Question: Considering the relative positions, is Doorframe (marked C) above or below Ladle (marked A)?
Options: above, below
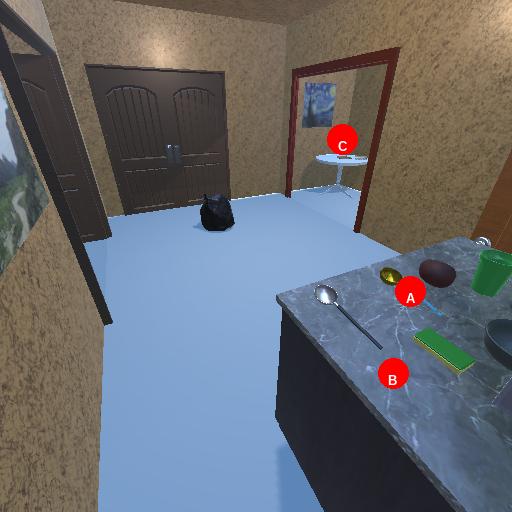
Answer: above